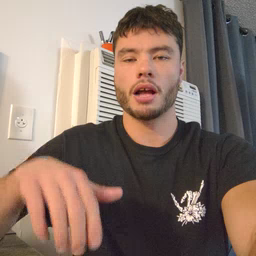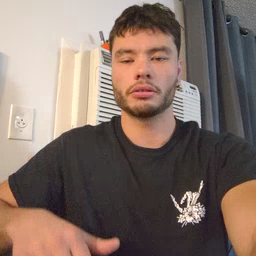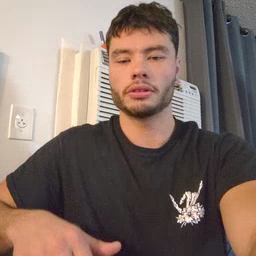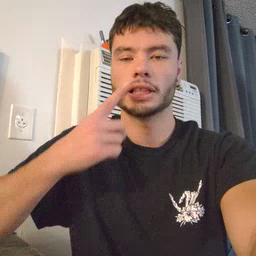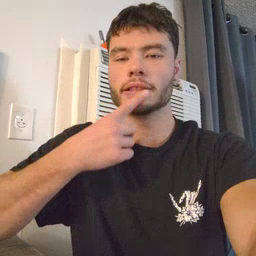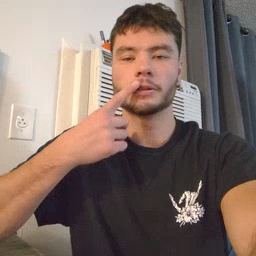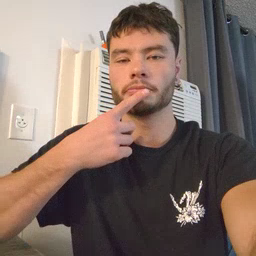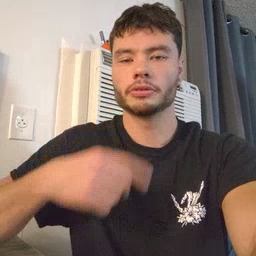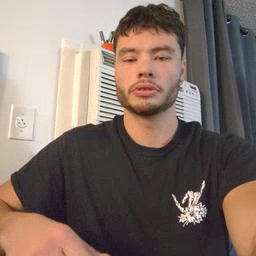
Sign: lips